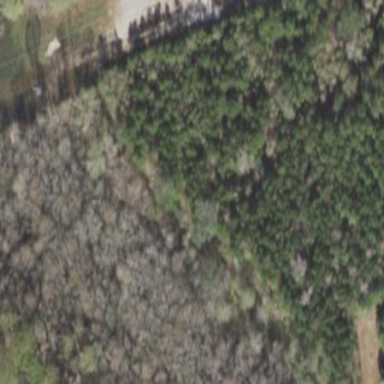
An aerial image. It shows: Mixed woodland with various types of leaves.